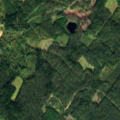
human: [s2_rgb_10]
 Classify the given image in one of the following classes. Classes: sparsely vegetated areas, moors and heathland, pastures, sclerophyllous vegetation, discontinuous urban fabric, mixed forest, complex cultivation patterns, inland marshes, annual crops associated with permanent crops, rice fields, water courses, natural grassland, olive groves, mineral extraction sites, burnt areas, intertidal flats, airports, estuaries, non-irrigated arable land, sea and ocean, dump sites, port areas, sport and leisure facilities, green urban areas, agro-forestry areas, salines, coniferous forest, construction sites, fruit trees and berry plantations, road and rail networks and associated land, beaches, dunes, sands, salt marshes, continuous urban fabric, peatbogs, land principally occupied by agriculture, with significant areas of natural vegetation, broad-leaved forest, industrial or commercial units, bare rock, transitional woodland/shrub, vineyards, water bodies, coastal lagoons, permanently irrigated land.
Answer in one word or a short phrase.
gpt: coniferous forest, transitional woodland/shrub